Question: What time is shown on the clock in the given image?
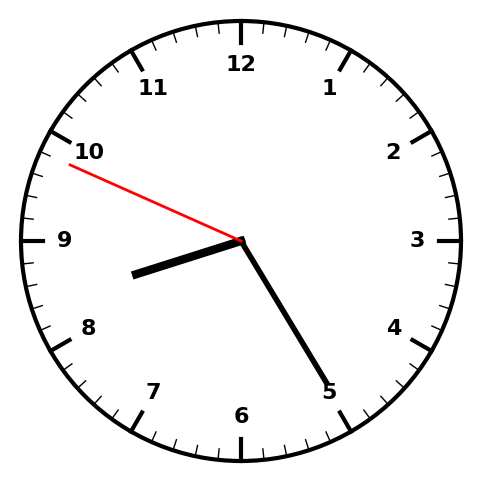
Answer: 08:24:49